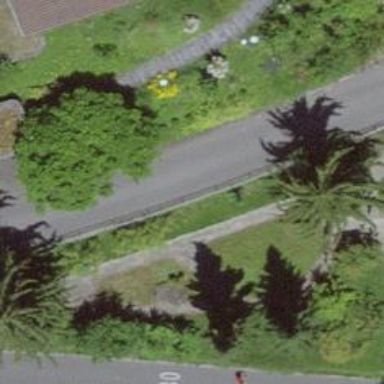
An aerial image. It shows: Paved residential road.